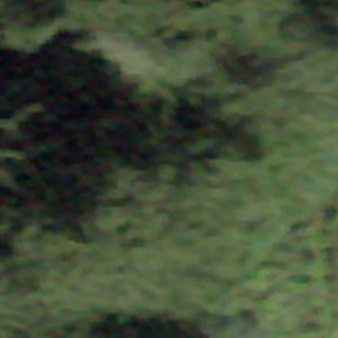
Label: other